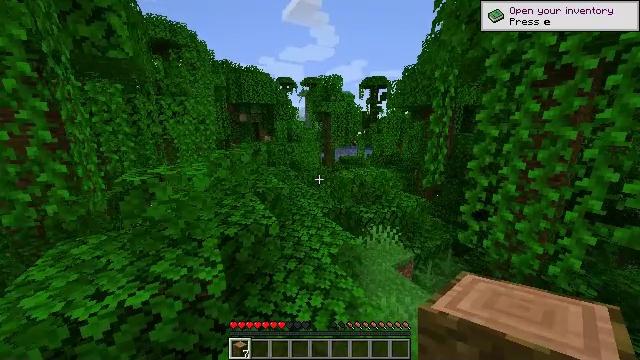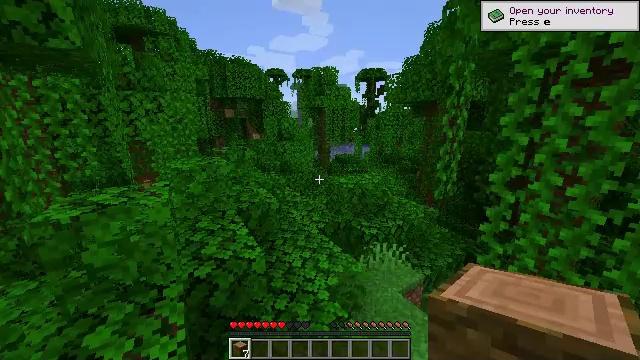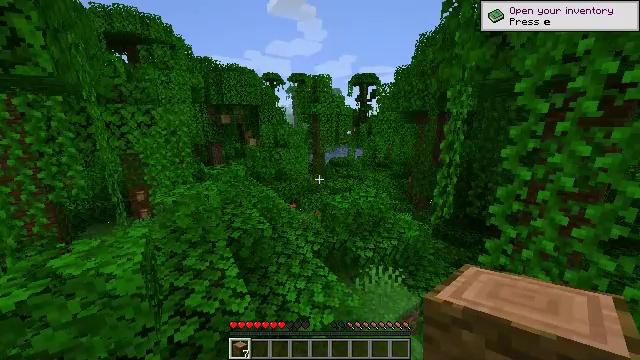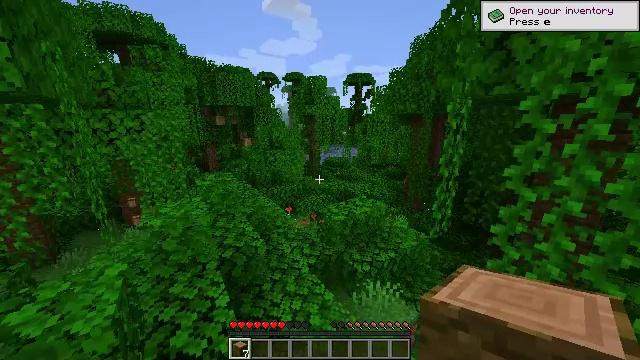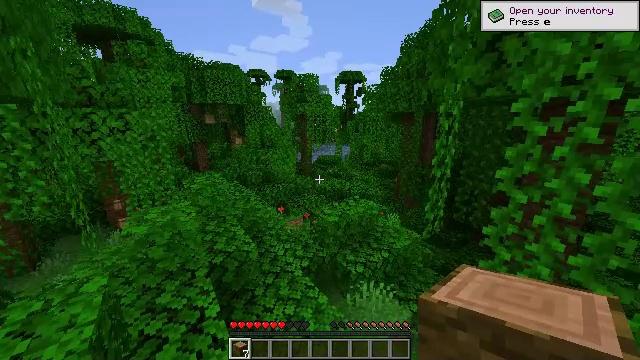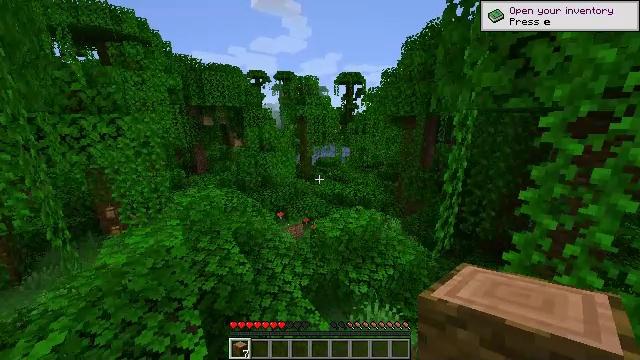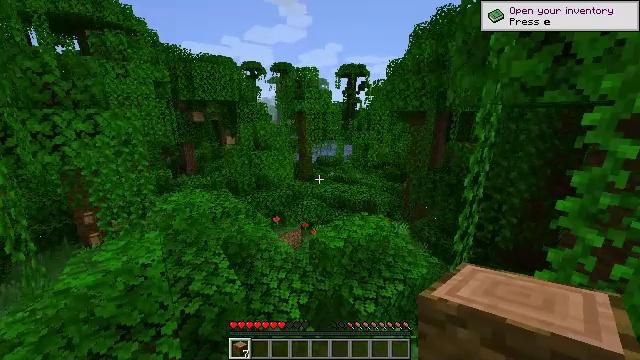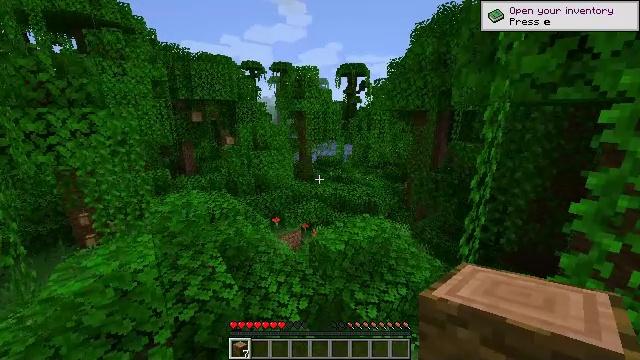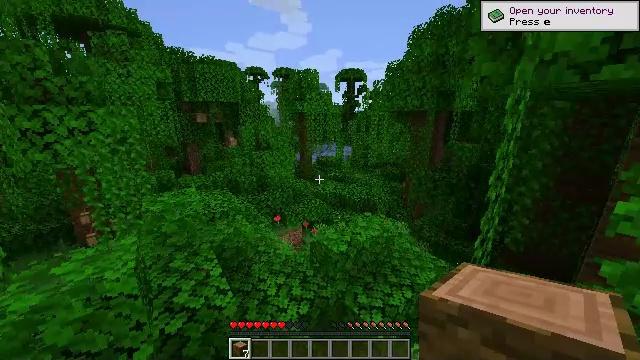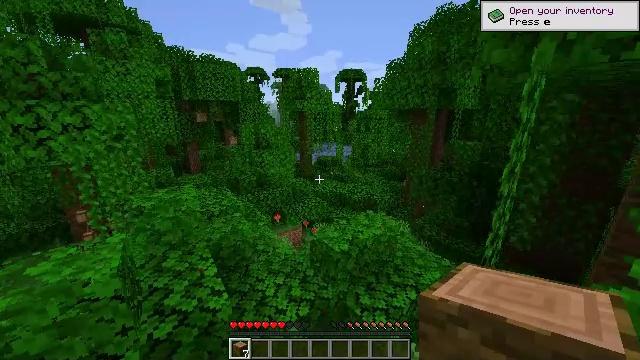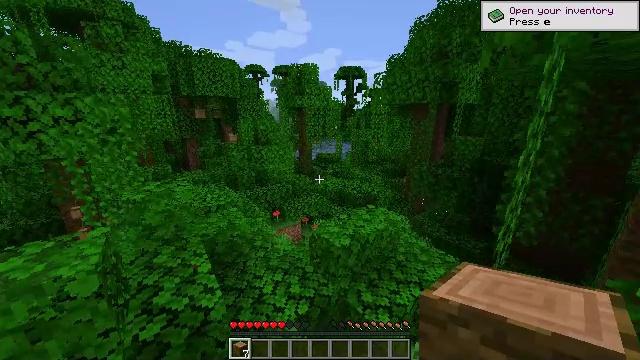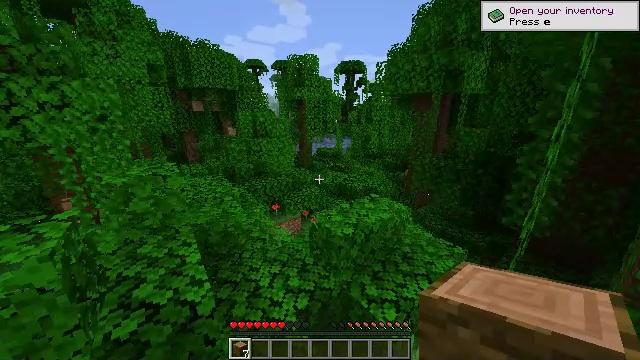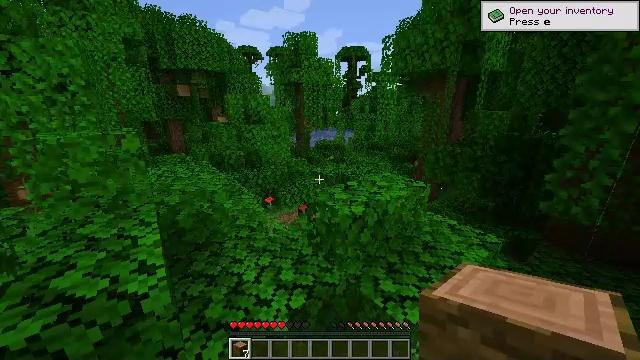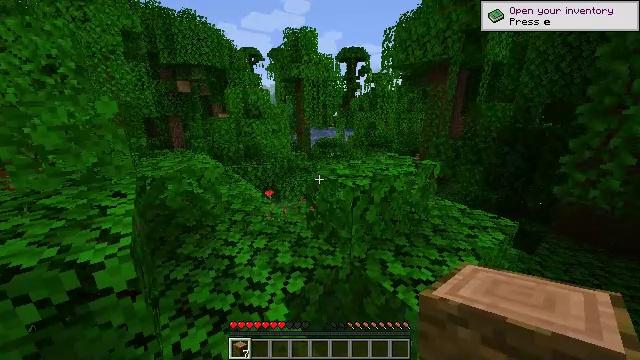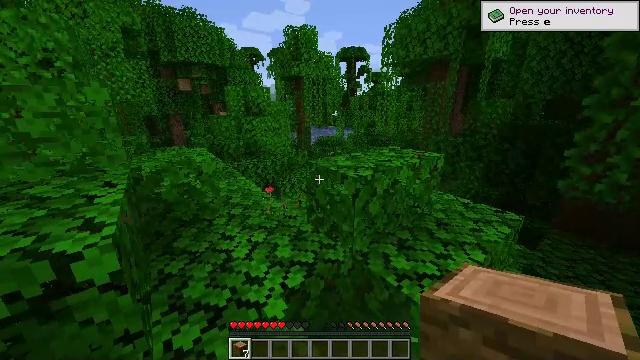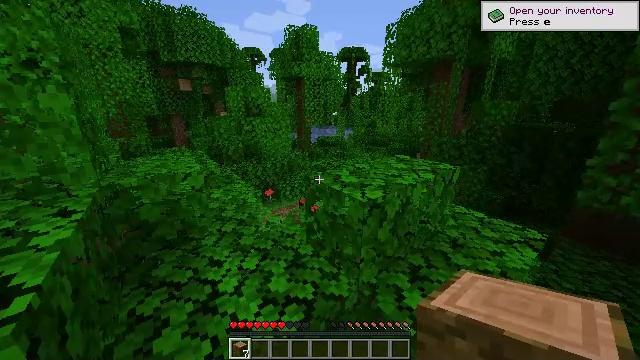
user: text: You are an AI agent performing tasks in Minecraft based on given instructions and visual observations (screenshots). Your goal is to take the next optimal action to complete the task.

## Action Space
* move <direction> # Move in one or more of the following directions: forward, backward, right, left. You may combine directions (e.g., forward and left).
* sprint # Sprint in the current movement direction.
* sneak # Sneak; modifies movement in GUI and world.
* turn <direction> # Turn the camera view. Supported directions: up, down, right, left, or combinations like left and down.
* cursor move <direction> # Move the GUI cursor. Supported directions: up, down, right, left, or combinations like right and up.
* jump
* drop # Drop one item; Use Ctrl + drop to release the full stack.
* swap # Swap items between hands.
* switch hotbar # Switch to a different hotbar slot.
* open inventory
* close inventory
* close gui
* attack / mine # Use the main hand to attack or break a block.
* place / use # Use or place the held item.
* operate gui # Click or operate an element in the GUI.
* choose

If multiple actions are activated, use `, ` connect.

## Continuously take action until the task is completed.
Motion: motion action
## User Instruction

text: Collect bamboo for crafting.
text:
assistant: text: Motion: move forward, sprint, turn right, jump
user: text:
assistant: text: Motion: move forward, sprint, turn right, jump
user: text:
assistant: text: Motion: move forward, sprint, turn right, jump
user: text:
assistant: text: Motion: move forward, sprint, turn right, jump
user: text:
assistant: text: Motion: move forward, jump
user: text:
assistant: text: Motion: move forward, jump
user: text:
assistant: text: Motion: move forward, jump
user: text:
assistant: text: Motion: move forward, jump
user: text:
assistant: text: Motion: move forward, jump
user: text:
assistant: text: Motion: move forward, jump
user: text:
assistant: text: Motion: move forward, turn down, jump
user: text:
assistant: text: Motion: move forward, jump
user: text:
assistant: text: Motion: move forward, sprint, jump
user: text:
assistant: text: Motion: move forward, sprint, jump
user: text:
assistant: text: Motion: move forward, sprint, jump
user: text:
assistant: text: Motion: move forward, sprint, turn left and down, jump
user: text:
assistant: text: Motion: move forward, turn left and down, jump
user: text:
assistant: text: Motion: move forward, turn left and down, jump
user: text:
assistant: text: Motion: move forward, turn left, jump
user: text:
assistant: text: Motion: move forward, turn left
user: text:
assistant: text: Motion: move forward
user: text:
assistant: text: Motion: move forward
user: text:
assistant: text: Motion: move forward
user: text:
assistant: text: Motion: move forward
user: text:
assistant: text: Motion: move forward
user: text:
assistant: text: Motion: move forward
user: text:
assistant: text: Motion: move forward, turn left
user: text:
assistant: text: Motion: move forward, turn left
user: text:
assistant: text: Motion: move forward, turn left
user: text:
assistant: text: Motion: move forward, sprint, turn left